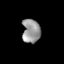
Tissue: skin
Cell type: Epithelial cells
Senescence score: 0.1444
Nuclear area (px): 419
Mean DAPI intensity: 151.525